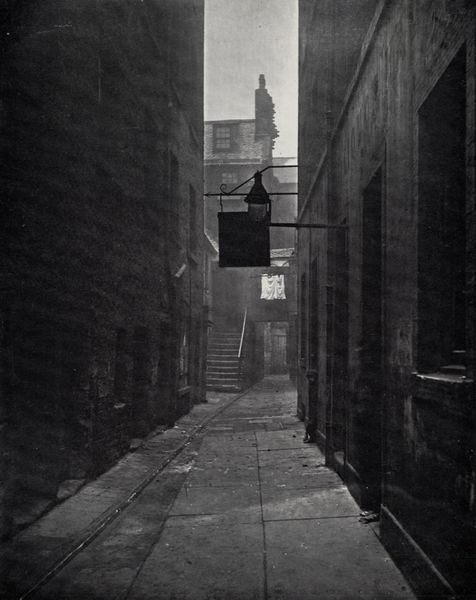
Titel: Nahaufnahme, Nr. 18 Saltmarket
Künstler: Thomas Annan
Institution: unbekannt
Schlagwörter: dunkel, himmel, schatten, weiß, stadt, wäsche, abend, bar, fenster, grau, lampe, laterne, licht, schwarz, strasse, tür, dach, haus, weg, hochformat, wand, arm, stein, steine, trauer, horizont, häuser, figur, decke, kontrast, düster, enge, fassade, gasse, geschäft, perspektive, pflaster, türen, fahne, leer, dächer, giebel, mauer, moment, angst, treppe, treppen, schmal, aufgang, durchgang, geländer, stufe, stufen, tiefe, platte, hoch, menschenleer, foto, fotografie, photographie, wände, eingang, eingänge, eng, fugen, gang, plaster, schild, schmutz, belichtung, durchblick, dachfenster, zentralperspektive, schwarz-weiss, fliesen, photo, leben, fensterbrett, platten, armut, rinne, first, dack, abfall, großstadt, handlauf, stiege, fensterlaib, schmutzig, als, gosse, aufragend, figur auf dach, figur im schild, schwarzweiß fotografie, wiederholung schild, bresson, ensamkeit